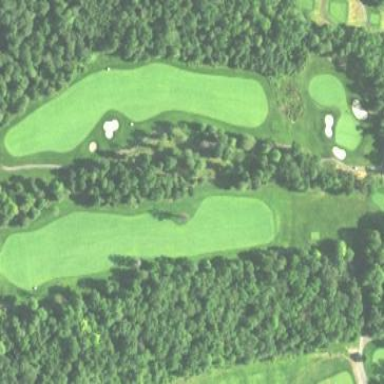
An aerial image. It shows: Blue tee on golf course.